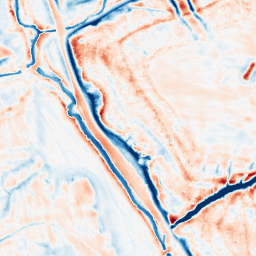
Category: edge_preserving
Decomposition family: bilateral
Decomposition parameters: d: 21
sigma_color: 50
sigma_space: 150
Upsampling method: quintic
Upsampling parameters: scale: 2
Upsampling scale: 2